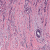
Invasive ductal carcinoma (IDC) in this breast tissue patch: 1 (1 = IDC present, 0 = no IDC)